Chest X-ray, PA view. Patient: 43 years old, sex F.
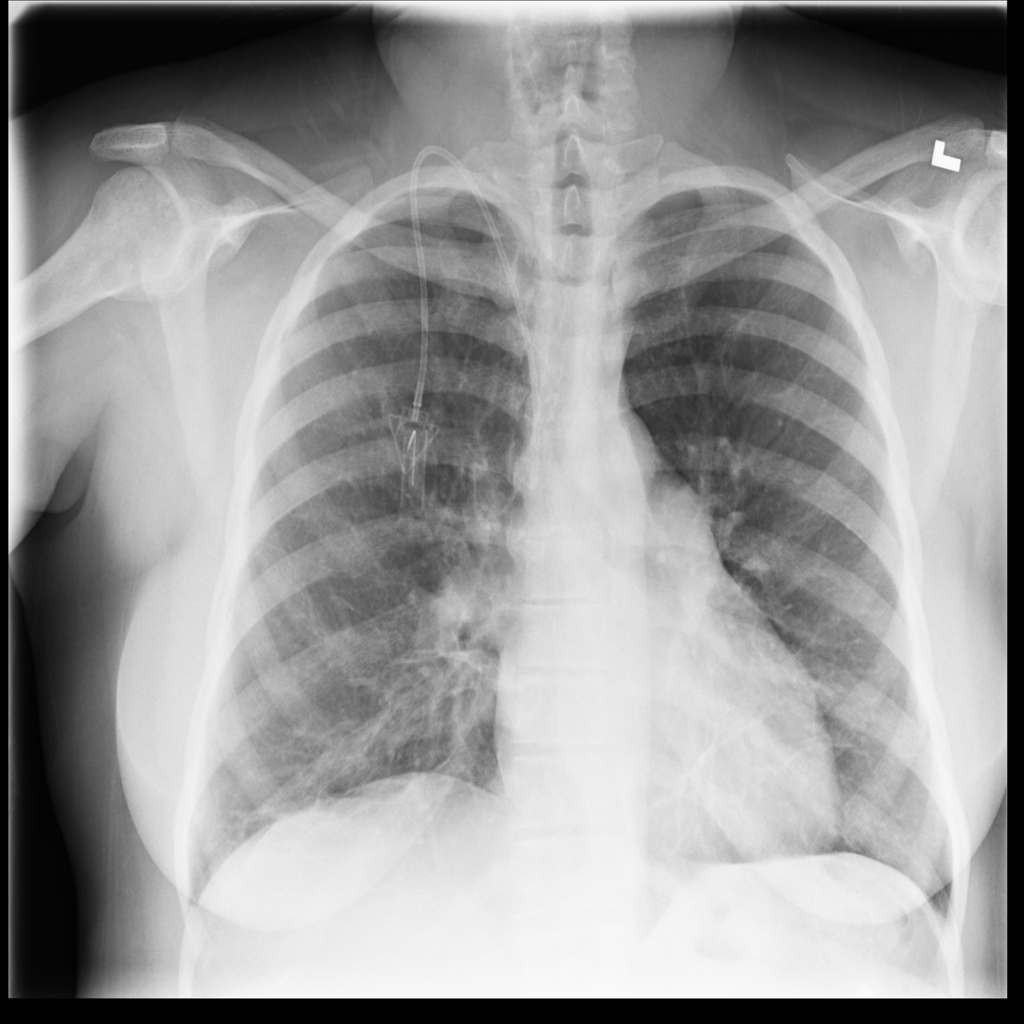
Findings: No Finding